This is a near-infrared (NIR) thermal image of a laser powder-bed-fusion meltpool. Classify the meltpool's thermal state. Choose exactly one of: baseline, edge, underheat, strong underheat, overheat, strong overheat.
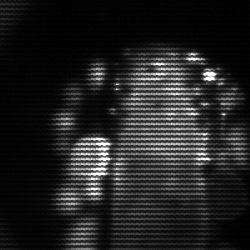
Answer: strong underheat